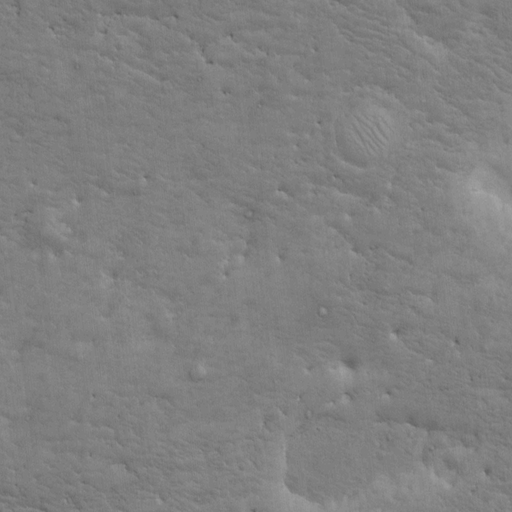
Objects detected: cone